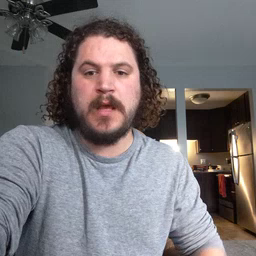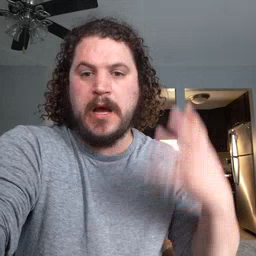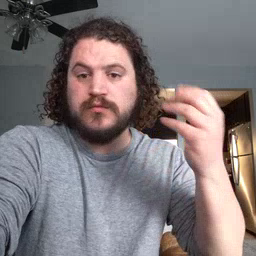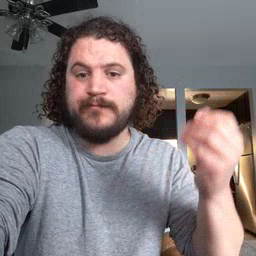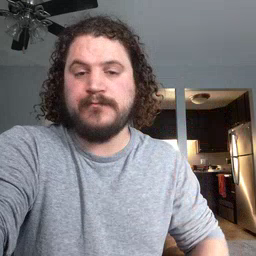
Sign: outside